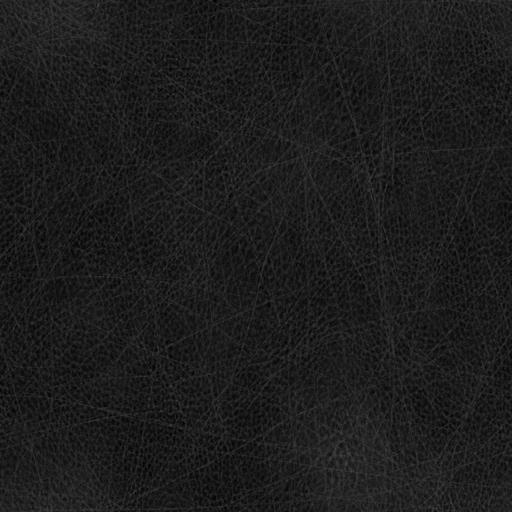
Tags: black leather scratched